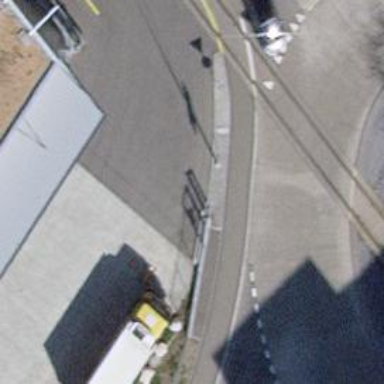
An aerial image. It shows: Sidewalk.